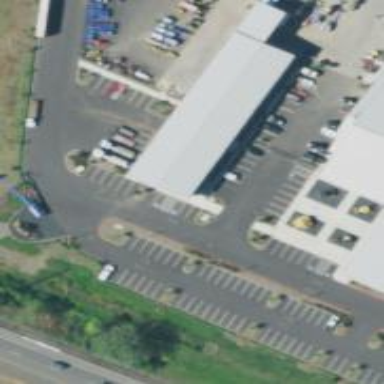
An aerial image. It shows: Parking space is available.